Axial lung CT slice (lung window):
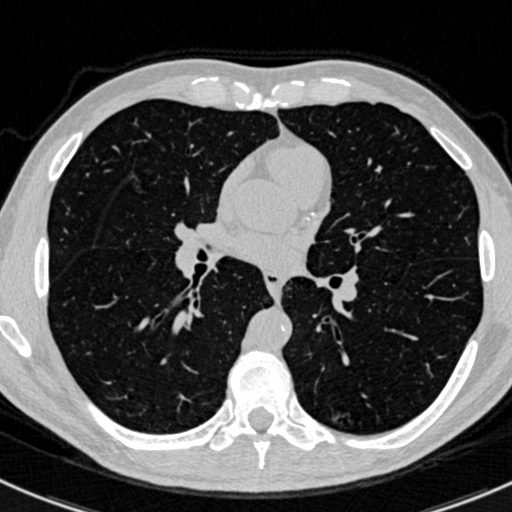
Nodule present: no